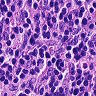
Metastatic tissue present: no